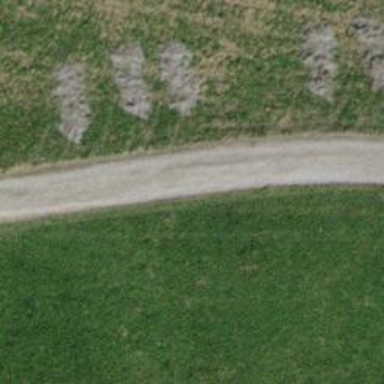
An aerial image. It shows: Track with compacted grade 2 surface.